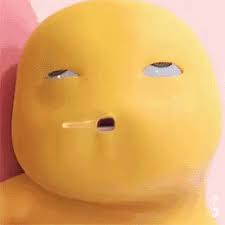
Label: nailong